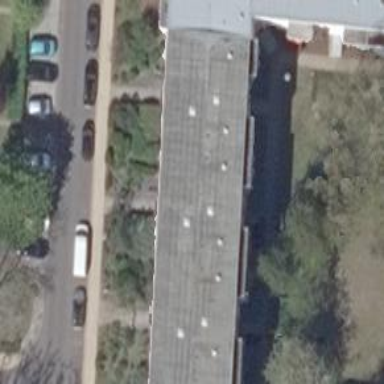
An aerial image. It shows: Residential building with flat roof made of tar paper.